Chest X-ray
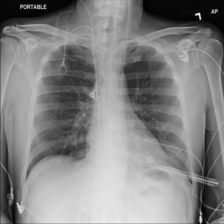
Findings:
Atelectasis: negative
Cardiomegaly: negative
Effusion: negative
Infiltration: negative
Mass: negative
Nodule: negative
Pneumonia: negative
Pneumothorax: negative
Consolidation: negative
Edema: negative
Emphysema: negative
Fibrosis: negative
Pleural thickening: negative
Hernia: negative